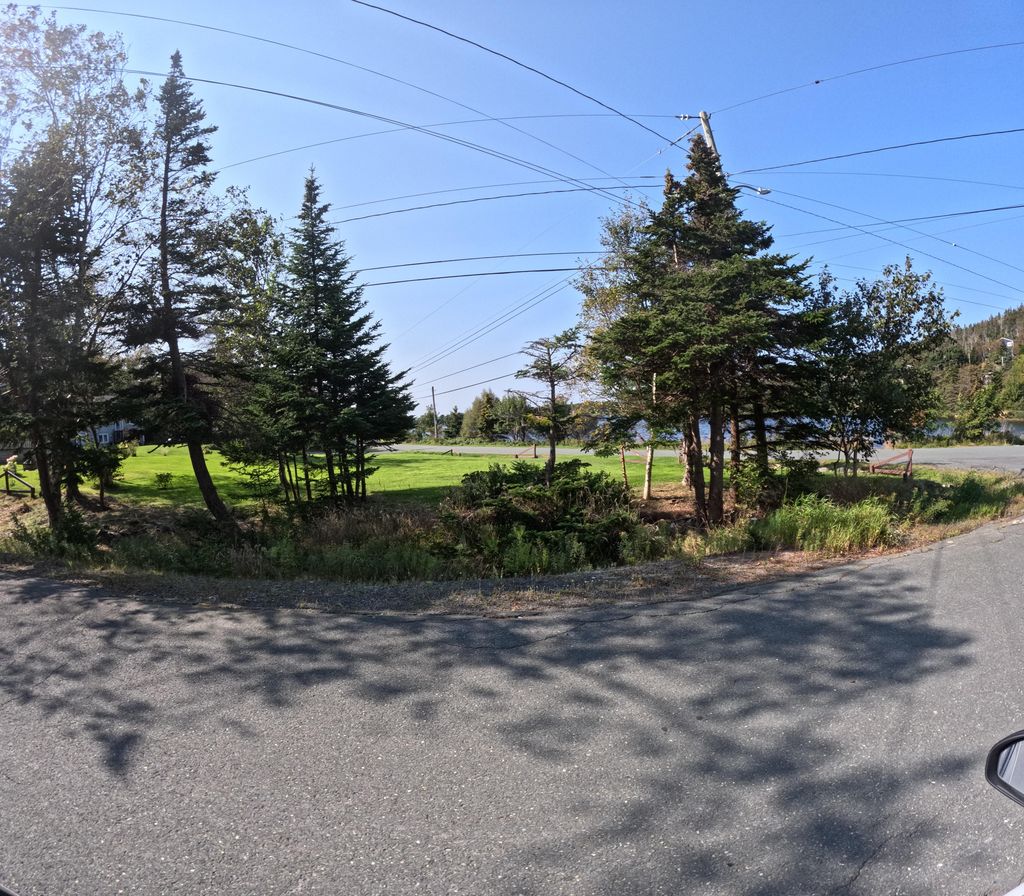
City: st_johns